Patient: sex M, age 56
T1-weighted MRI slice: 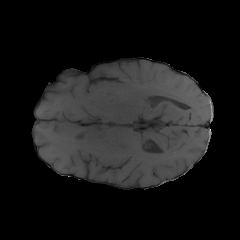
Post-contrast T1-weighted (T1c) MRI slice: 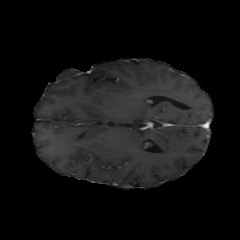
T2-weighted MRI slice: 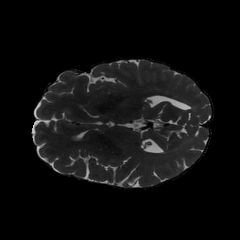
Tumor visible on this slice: no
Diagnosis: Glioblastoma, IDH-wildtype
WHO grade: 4